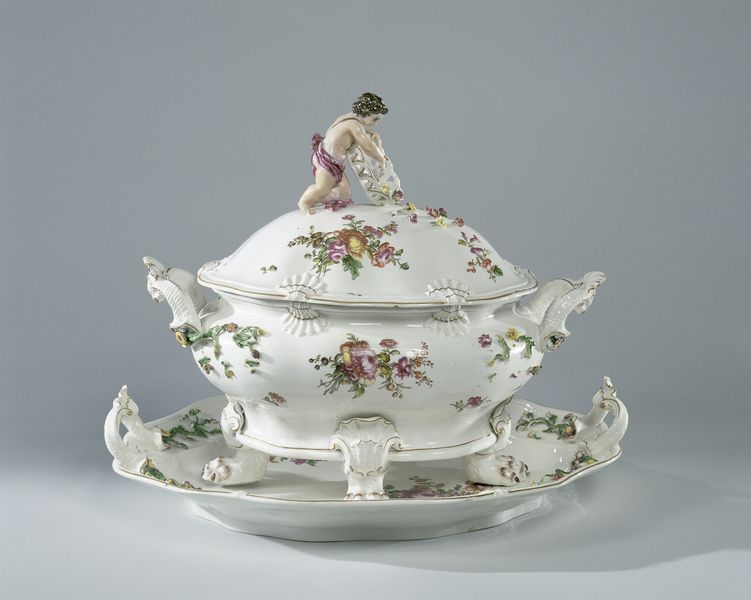
Titel: Terrine met onderschotel, beschilderd met bloemboeketten
Künstler: Weesper porseleinfabriek
Standort: Amsterdam
Institution: Rijksmuseum
Schlagwörter: crown, fancy, red, white, arm, gold, green, hair, tea, yellow, decorative, flowers, pink, brown, flower, angel, food, naked, nude, boy, child, feet, purple, scarf, glass, putto, basket, garland, leaves, toga, antique, art, legs, ceramic, floral, rose, figure, leaf, lip, sunflower, baby, tea pot, china, dish, pottery, rich, plate, decorative arts, porcelain, vines, bowl, painted, whit, kettle, kitchen, handles, palte, petals, lid, artwork, stems, decor, serve, handle, tureen, fragile, plante, ornamented, sucer, charger, 동물, 꽃, 차, 큐피트, 흰색, 향로, 서양, 형상화, 사자, 자기, 비너스, 찻잔, 하얀색, 도자기, 받침대, 뚜껑, 그리스로마, 고풍스럽다, شيئ, terine, terrine